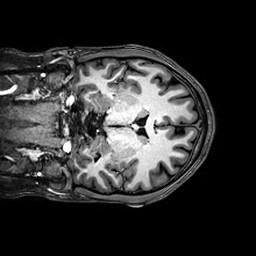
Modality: T1w
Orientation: coronal
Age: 32
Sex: male